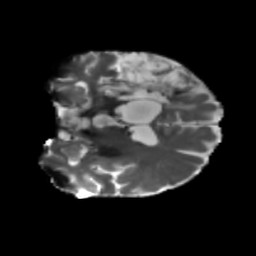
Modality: T2w
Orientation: coronal
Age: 64
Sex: male
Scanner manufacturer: siemens
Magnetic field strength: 3 T
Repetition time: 5.25 s
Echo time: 0.08 s